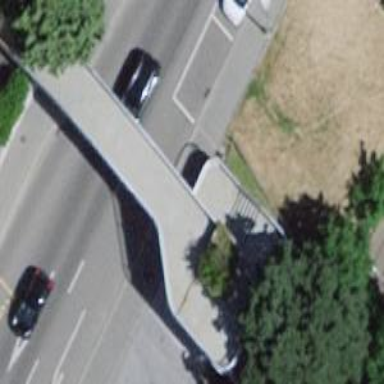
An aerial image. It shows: Set of concrete steps.